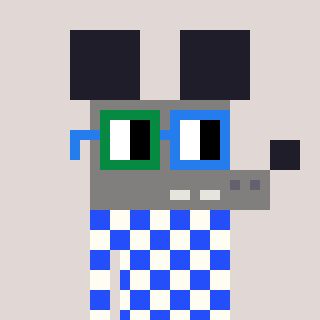
a pixel art character with square green and blue glasses, a mouse-shaped head and a grayscale-colored body on a warm background